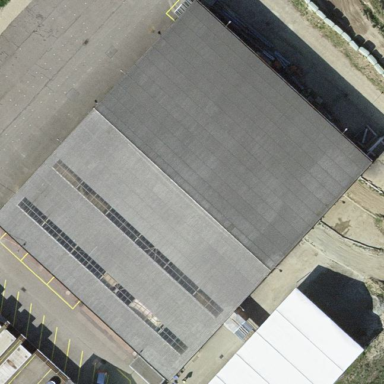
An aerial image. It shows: Industrial building.